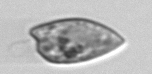
Label: Prorocentrum_dentatum